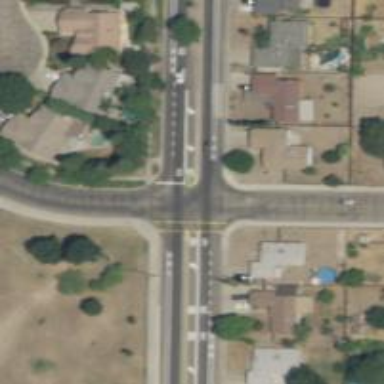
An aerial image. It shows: Uncontrolled road crossing with marked lines.